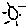
Label: sun